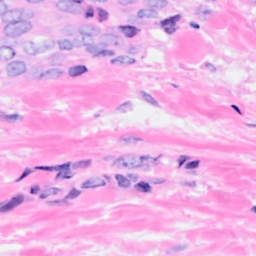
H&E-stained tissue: Breast